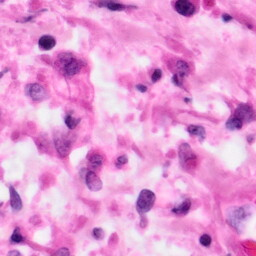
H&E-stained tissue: Pancreatic